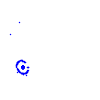
Particle: proton